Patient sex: F
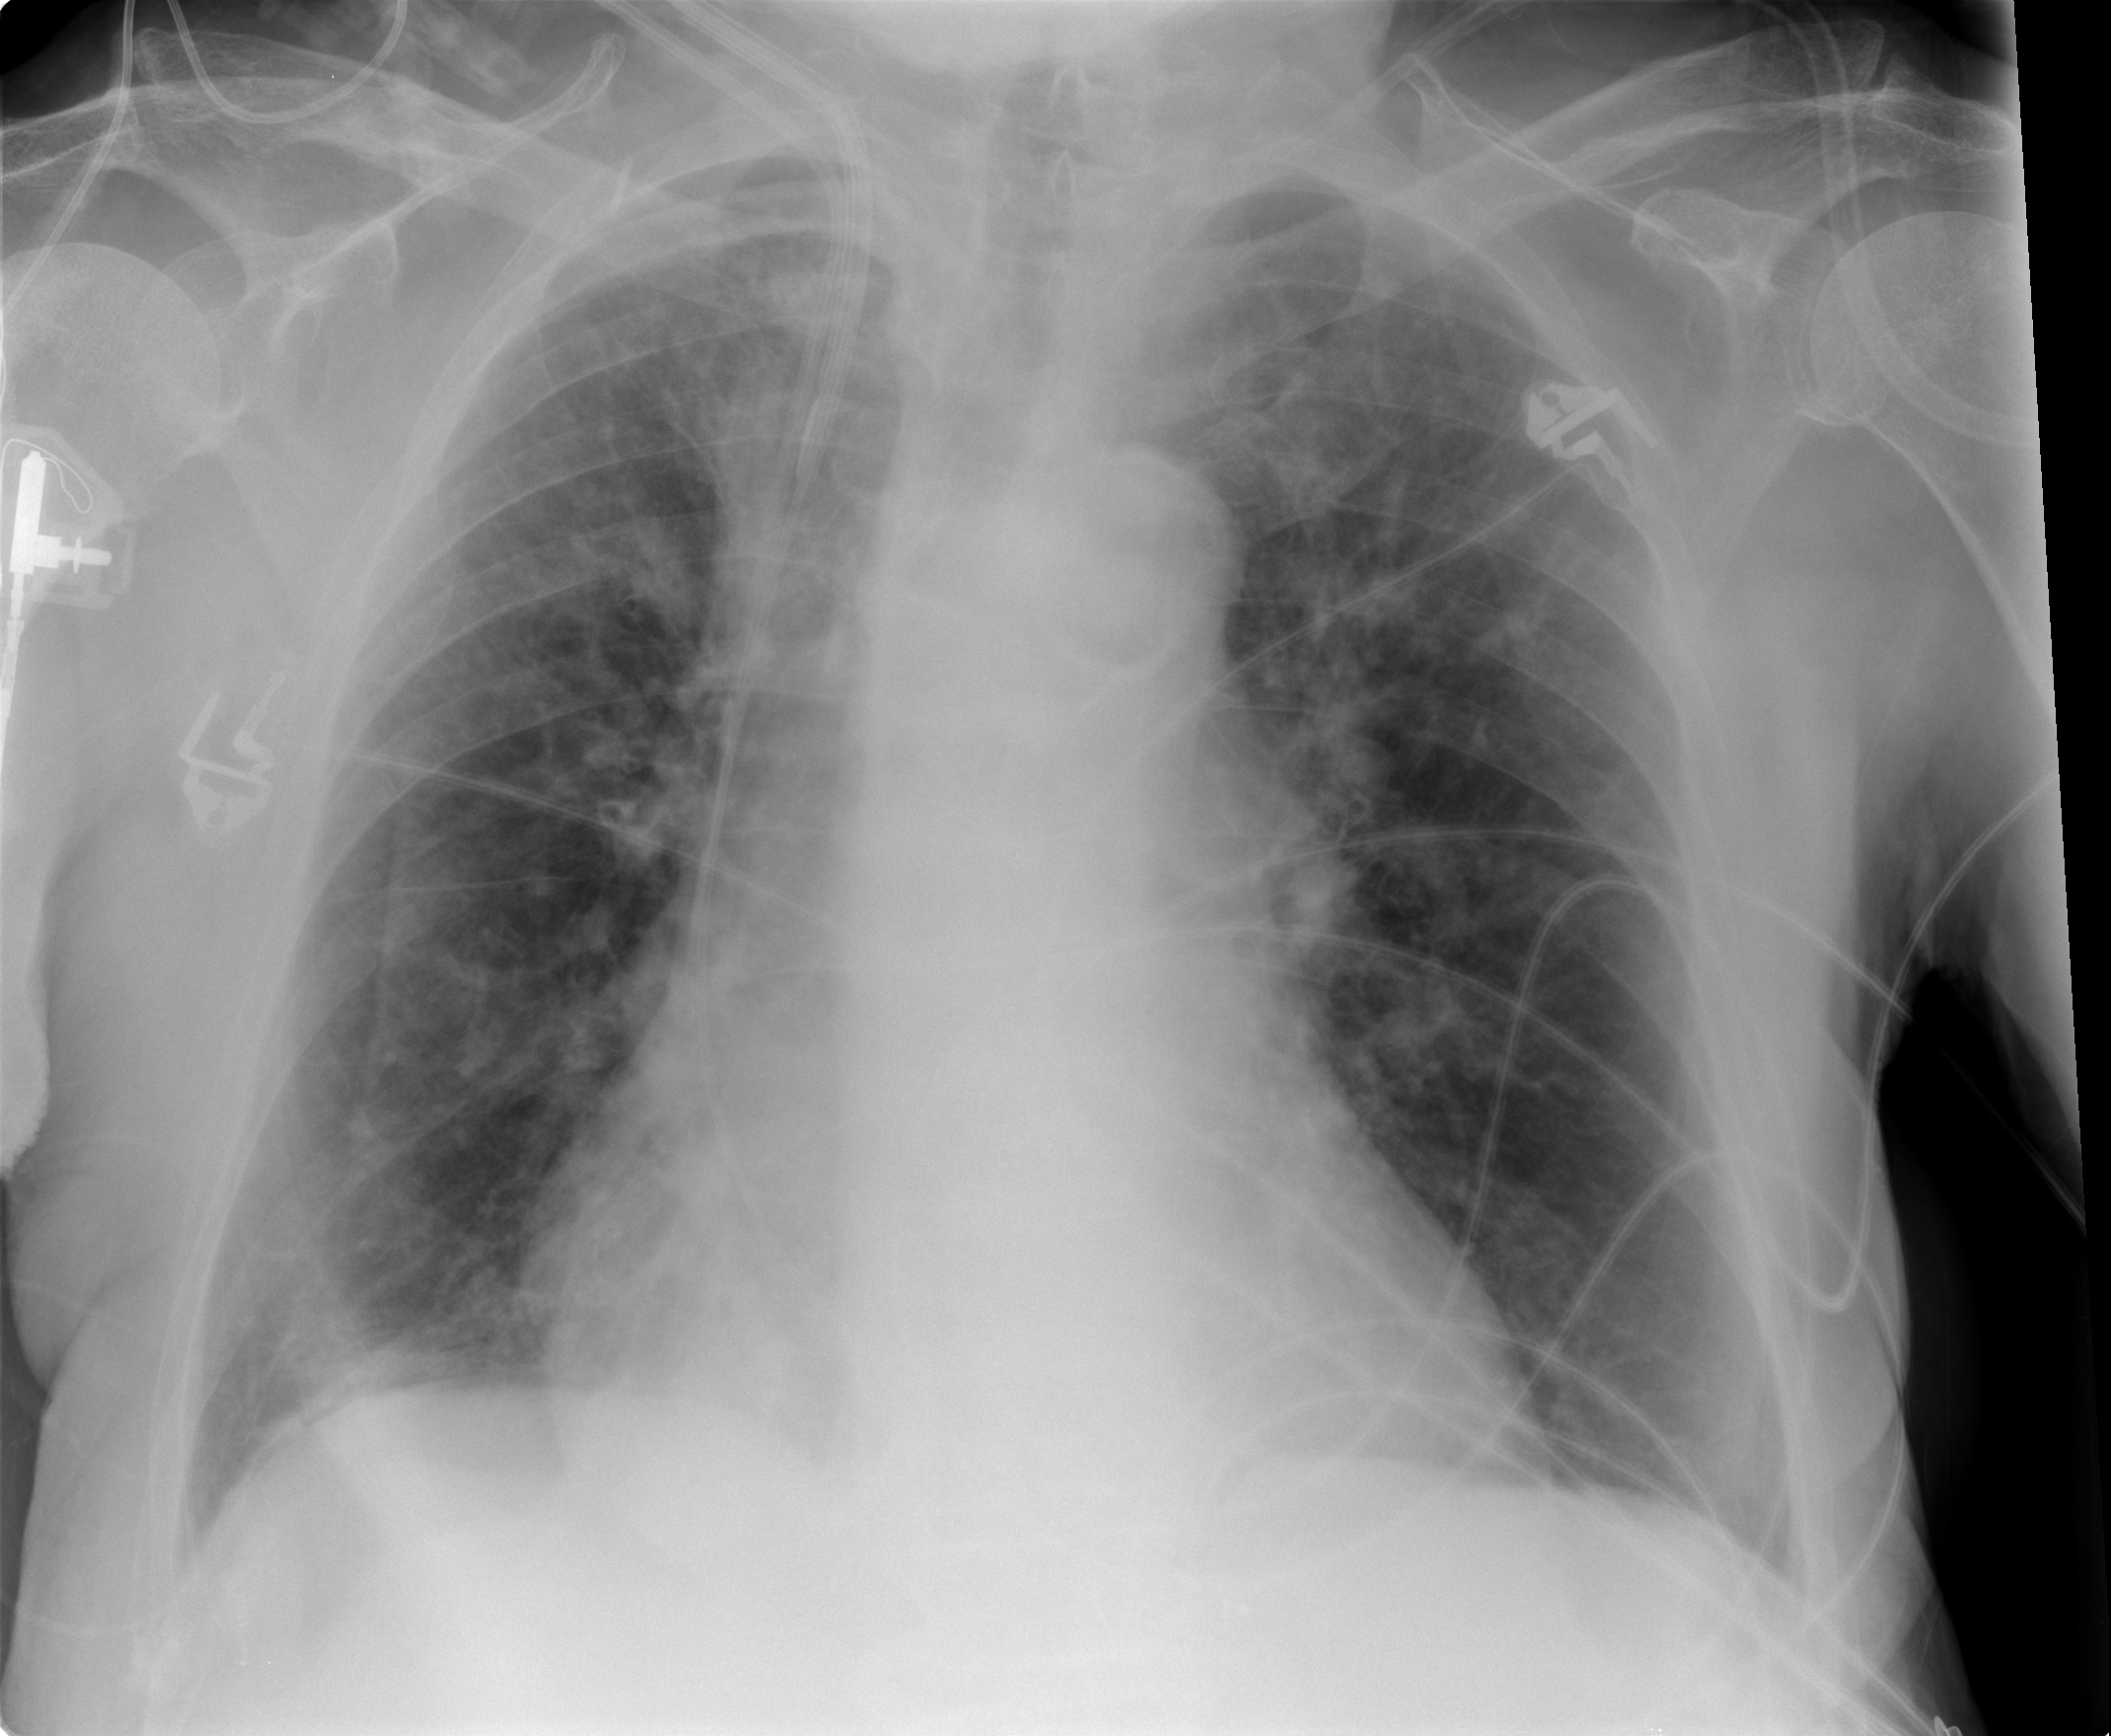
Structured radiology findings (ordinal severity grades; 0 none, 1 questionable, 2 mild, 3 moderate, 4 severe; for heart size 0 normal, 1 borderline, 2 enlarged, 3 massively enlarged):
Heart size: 2
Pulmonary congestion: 2
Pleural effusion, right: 0
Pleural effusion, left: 0
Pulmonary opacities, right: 1
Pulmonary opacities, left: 1
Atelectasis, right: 2
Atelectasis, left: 0